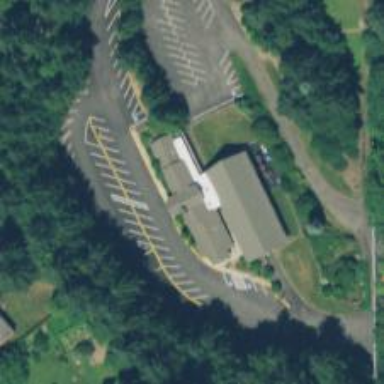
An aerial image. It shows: Kindergarten.